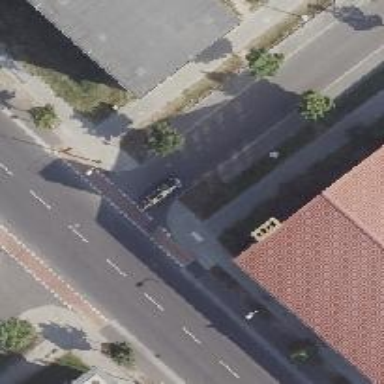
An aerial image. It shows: Residential road with asphalt surface. There are separate sidewalks on both sides. Parking is parallel to the street side.